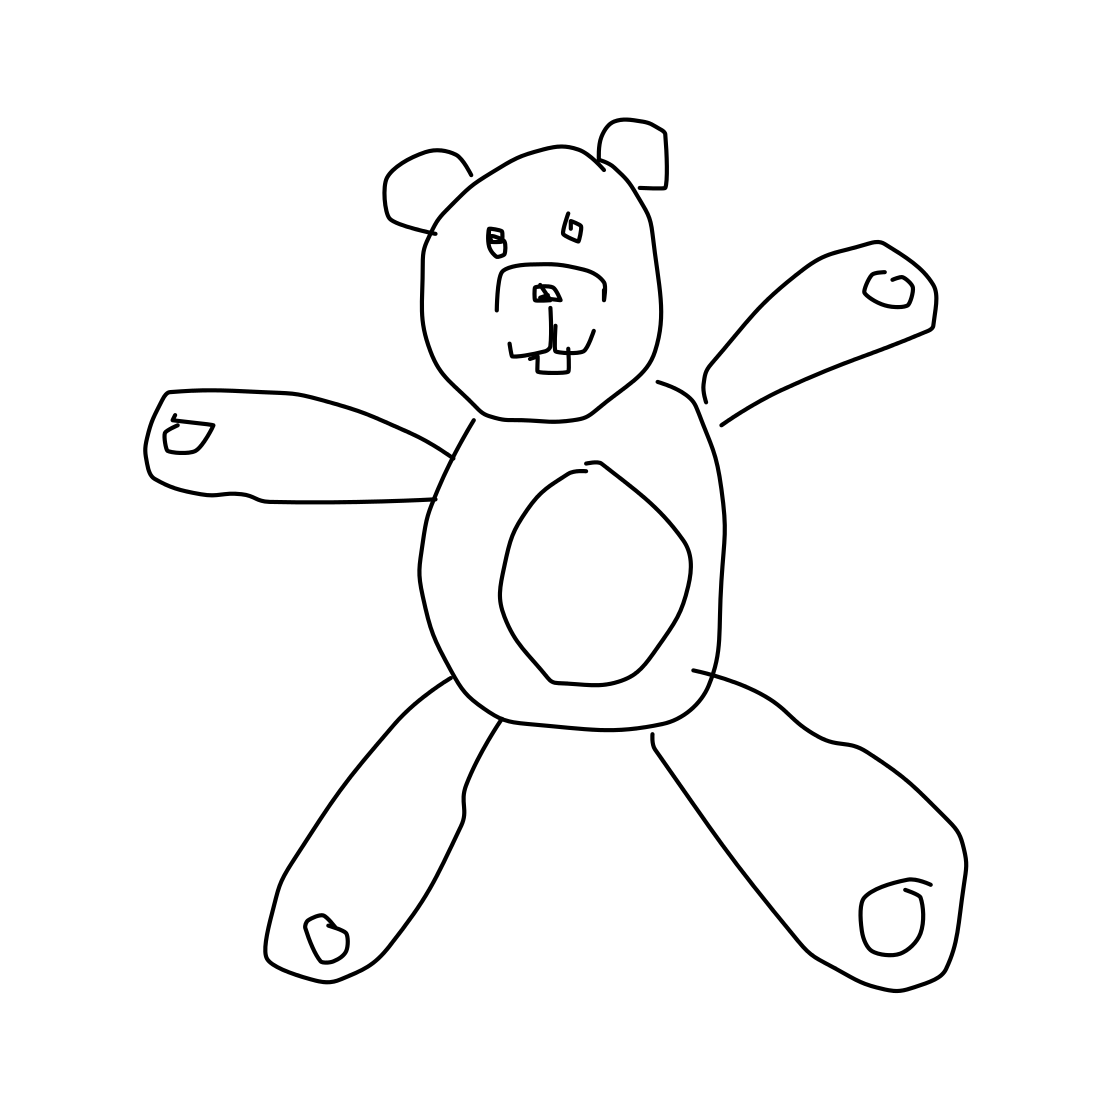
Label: teddy-bear